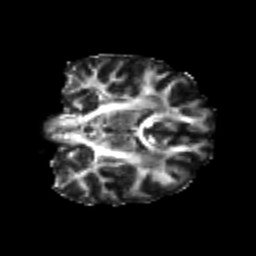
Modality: FA
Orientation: coronal
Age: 23
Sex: female
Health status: healthy
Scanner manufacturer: philips
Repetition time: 7.388 s
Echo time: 0.08599 s